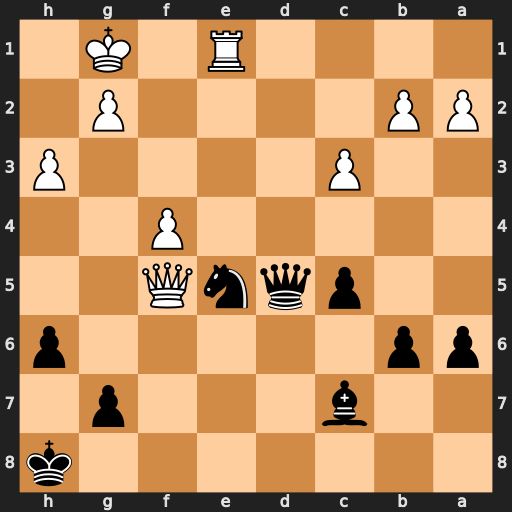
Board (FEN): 7k/2b3p1/pp5p/2pqnQ2/5P2/2P4P/PP4P1/4R1K1
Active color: b
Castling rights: -
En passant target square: -
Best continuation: Nf3+ Kf2 Qxf5